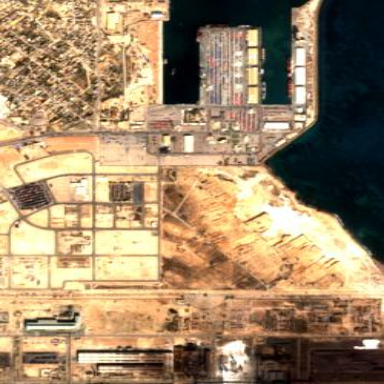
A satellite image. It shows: Industrial port area used for harbour activities.